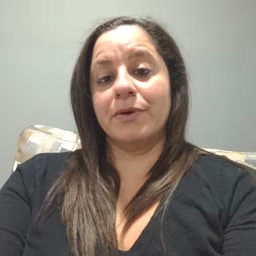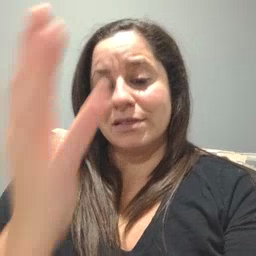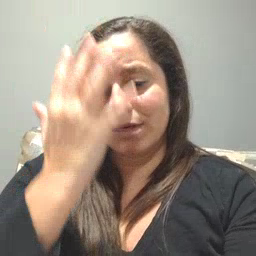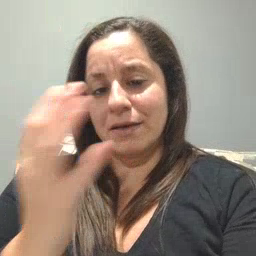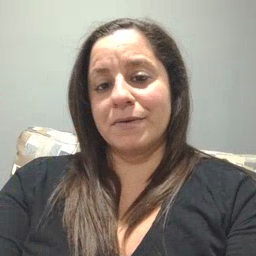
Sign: sad